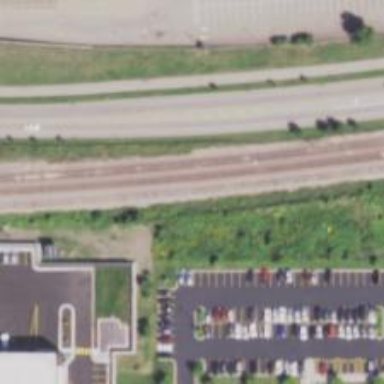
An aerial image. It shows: Railway siding for service.